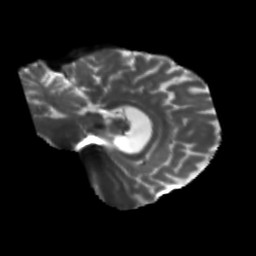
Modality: T2w
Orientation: sagittal
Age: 68
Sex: male
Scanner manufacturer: siemens
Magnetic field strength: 3 T
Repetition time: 5.25 s
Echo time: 0.08 s